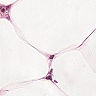
Metastatic tissue present: no